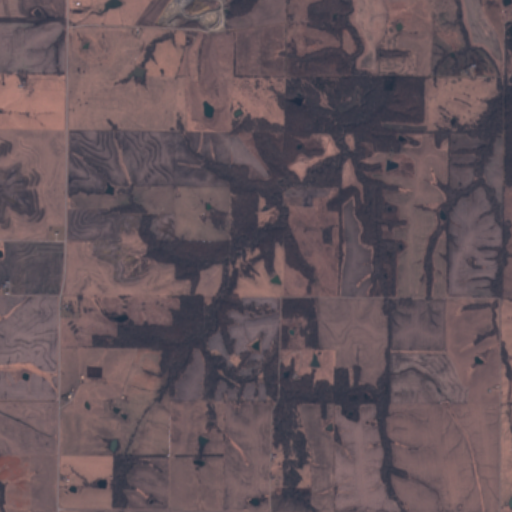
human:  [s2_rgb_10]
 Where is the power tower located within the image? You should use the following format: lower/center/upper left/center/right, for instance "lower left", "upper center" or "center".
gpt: The power tower is located in the lower left of the image.
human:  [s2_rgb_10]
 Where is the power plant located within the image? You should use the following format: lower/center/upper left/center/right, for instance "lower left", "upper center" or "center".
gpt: There is no power plant in the image.